Field crop: maize
Growth stage: 2
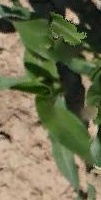
Species: maize